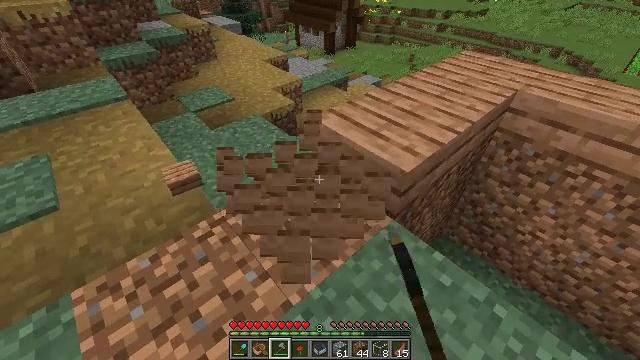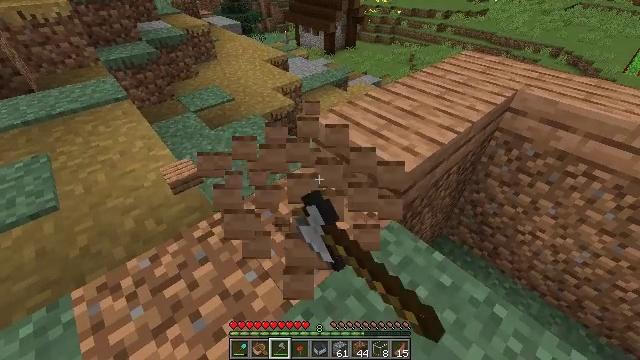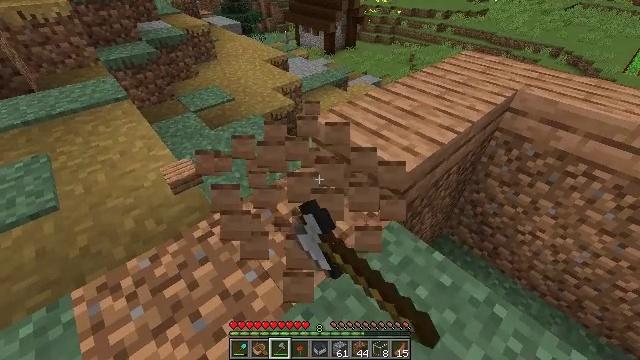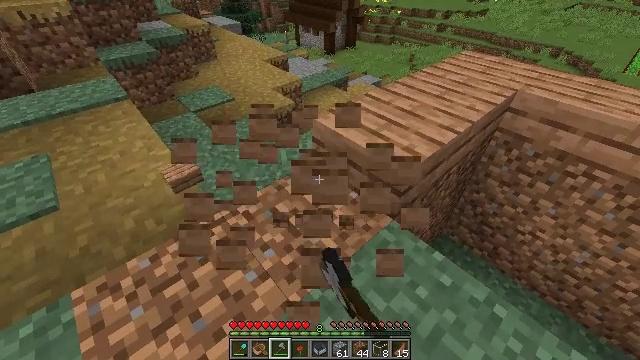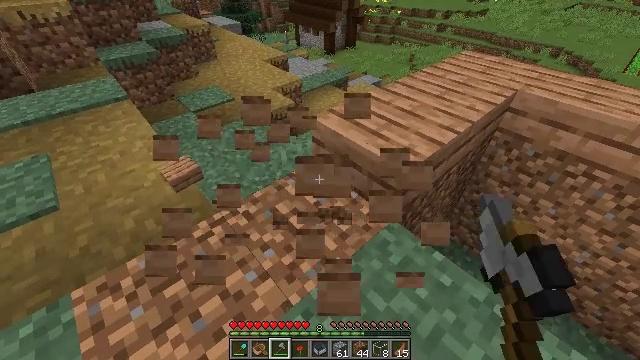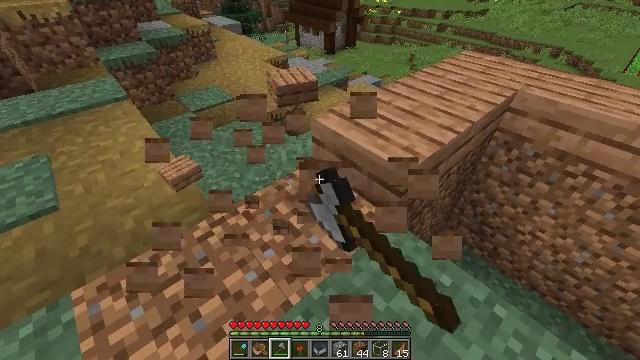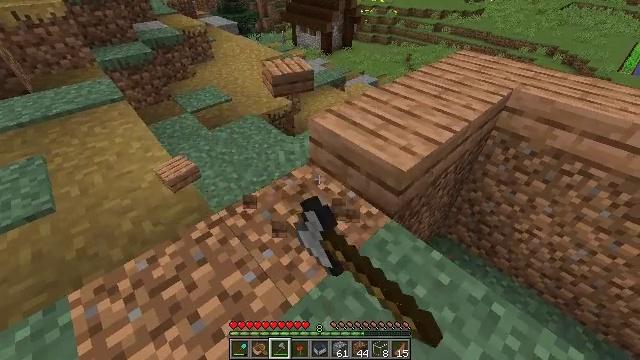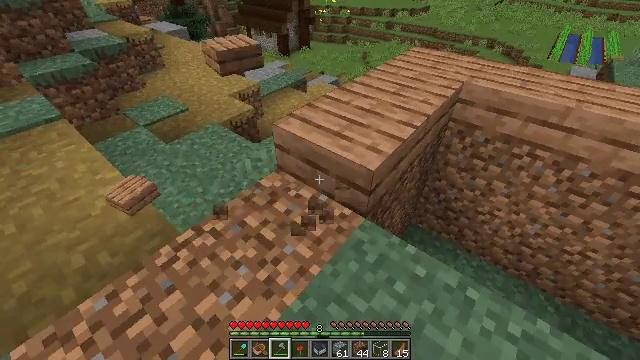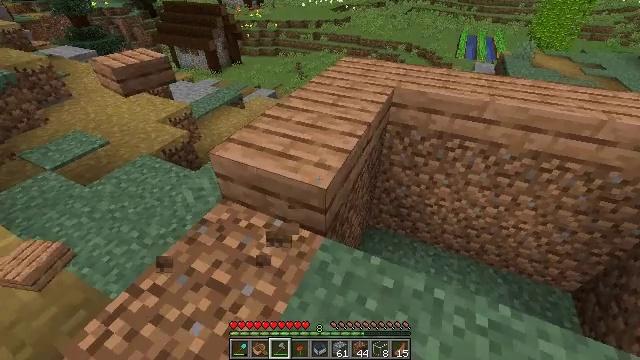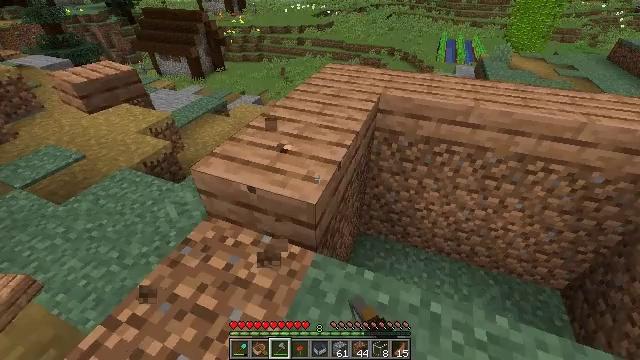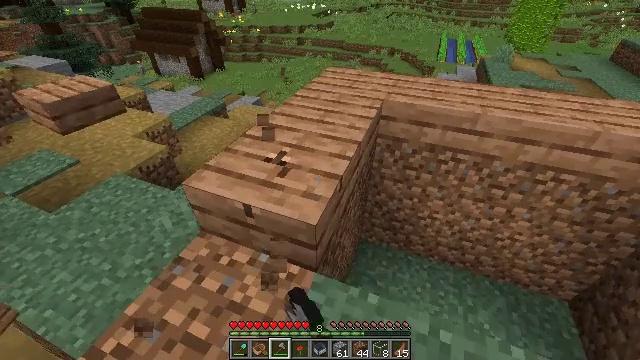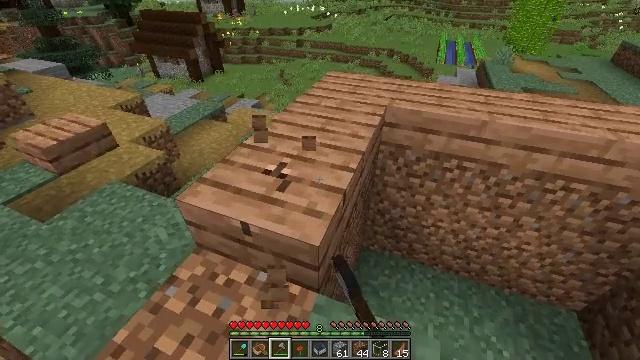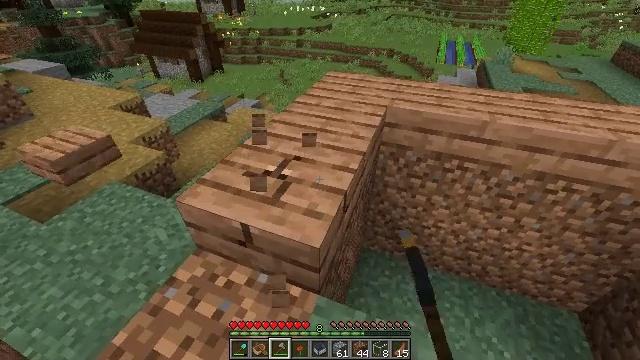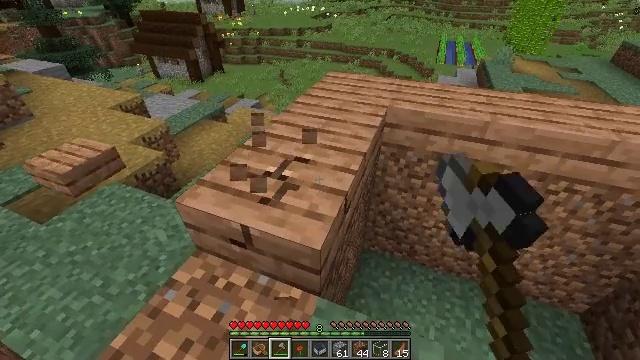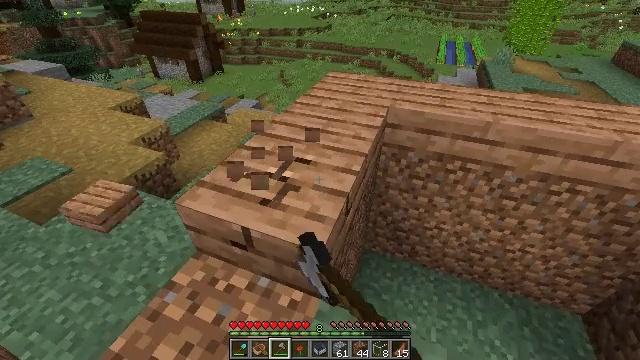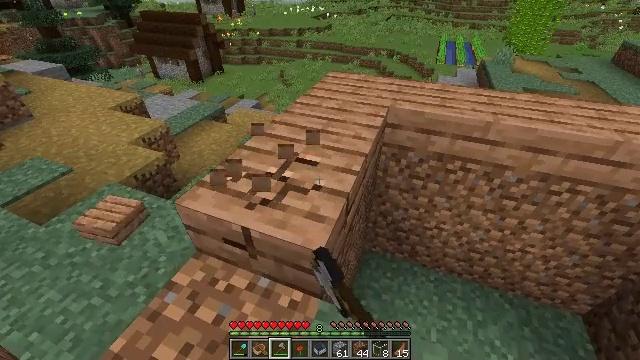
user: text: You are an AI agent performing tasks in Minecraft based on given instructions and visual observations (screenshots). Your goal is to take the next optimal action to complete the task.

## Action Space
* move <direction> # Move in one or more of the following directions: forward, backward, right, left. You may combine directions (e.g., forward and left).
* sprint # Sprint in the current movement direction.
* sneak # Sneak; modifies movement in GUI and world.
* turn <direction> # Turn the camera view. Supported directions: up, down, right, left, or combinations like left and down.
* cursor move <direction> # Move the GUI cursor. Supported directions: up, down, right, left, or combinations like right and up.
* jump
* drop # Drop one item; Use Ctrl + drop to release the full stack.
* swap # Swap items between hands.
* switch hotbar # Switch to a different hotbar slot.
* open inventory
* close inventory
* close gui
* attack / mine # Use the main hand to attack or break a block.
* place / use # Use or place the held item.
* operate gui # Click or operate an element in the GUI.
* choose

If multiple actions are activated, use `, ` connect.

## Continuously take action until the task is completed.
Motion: motion action
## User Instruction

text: Mine the jungle slab from a structure.
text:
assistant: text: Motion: attack / mine
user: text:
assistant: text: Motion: attack / mine
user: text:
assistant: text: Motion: attack / mine
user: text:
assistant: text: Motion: attack / mine
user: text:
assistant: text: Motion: attack / mine
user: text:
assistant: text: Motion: attack / mine
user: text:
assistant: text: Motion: move forward, turn right, attack / mine
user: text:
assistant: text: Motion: move forward, turn right and up, attack / mine
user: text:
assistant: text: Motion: move forward, turn right, attack / mine
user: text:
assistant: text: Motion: attack / mine
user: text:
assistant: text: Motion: attack / mine
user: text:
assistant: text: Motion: attack / mine
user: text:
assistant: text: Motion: attack / mine
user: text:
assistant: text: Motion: attack / mine
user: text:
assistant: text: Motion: attack / mine
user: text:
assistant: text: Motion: attack / mine
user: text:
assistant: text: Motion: attack / mine
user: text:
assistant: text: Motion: attack / mine
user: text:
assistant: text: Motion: attack / mine
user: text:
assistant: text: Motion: attack / mine
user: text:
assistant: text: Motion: attack / mine
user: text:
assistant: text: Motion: attack / mine
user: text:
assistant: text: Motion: attack / mine
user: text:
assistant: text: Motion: attack / mine
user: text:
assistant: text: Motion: attack / mine
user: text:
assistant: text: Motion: attack / mine
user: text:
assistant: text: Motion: move forward, attack / mine
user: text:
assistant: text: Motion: move forward, attack / mine
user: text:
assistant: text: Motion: move forward, attack / mine
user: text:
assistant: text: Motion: move forward, attack / mine